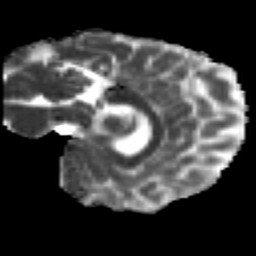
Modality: MD
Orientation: sagittal
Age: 27
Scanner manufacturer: siemens
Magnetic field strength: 3 T
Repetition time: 2.2 s
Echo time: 0.084 s